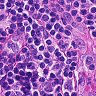
Metastatic tissue present: no